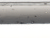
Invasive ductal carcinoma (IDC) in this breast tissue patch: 0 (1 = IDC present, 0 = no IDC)